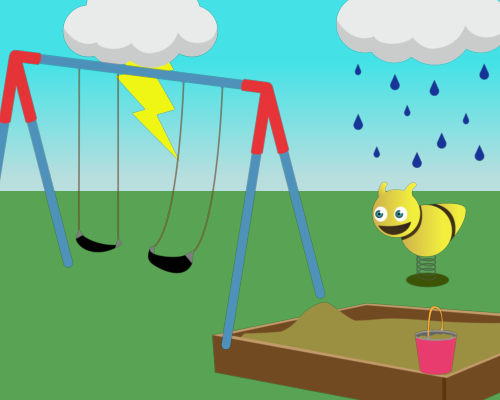
in the sky to the right is a rain cloud and under a spring bee  in front of the bee is a sandbox with a bucket in it  in the sky on the left side is a thunder cloud with a swing under it cloud